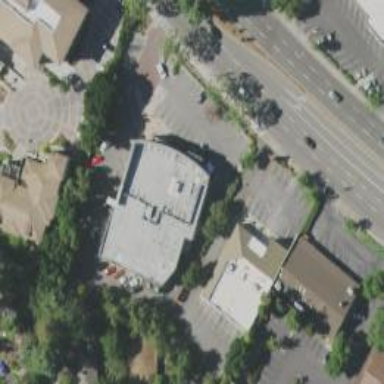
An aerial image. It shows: Building that houses veterinary clinic.